Question: I have this MDX query
'''
select
{
[Measures].[Sold value]
,[Measures].[Units]
,[Measures].[Sales baskets]
,[Measures].[ATV]
,[Measures].[AUT]
} on columns
, filter(
nonempty(
{[Branch].[Branch].&[5] *[Receipt No - Sales].[Receipt No].[Receipt No]}
),
[Measures].[Sold value] >= 50
) on rows
from Rmis
where [Time].[Day].&[20131218]
'''
Which generates following result:

How can I get the total of these measures of the above result set? The total should use the aggregation defined in the cube.
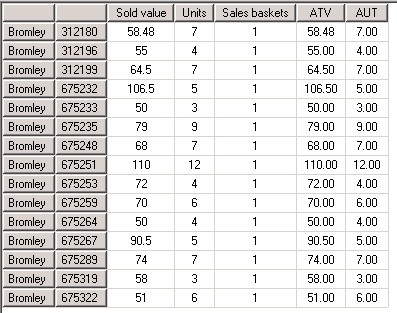
Answer: '''
with set [rows] as
filter(
nonempty(
{[Branch].[Branch].&[5] *[Receipt No - Sales].[Receipt No].[Receipt No]}
),
[Measures].[Sold value] >= 50
)
member [Receipt No - Sales].[Receipt No].[Total] as
aggregate([rows])
select
{
[Measures].[Sold value]
,[Measures].[Units]
,[Measures].[Sales baskets]
,[Measures].[ATV]
,[Measures].[AUT]
} on columns
,
{ ([Branch].[Branch].&[5], [Receipt No - Sales].[Receipt No].[Total]) }
+
[rows]
on rows
from Rmis
where [Time].[Day].&[20131218]
'''